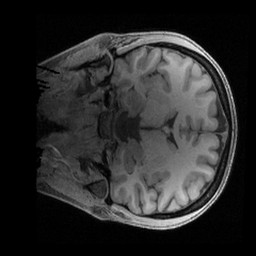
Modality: T1w
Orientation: coronal
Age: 30
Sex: female
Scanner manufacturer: siemens
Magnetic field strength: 3 T
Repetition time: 2.4 s
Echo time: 0.00241 s